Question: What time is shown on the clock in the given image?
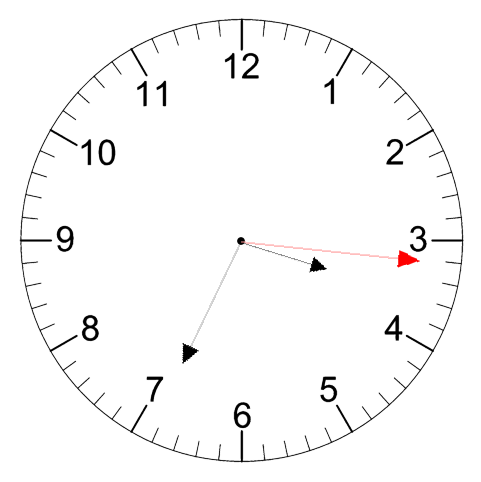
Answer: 03:34:16